Question: am trying send an array to php file using $_POST ,still always getting an undefined variable
any idea !!
'''
var all = [];
var textInput = $('input[type=text]');
var checkBox = $('input[type=checkbox]');
var radio = $('input[type=radio]');
textInput.each(function () {
if ($(this).val() != "") {
name = $(this).attr('name');
value = $(this).attr('value');
all[name] = value;
}
});
checkBox.each(function () {
if ($(this).attr("checked")) {
name = $(this).attr('name');
value = $(this).attr('value');
all[name] = value;
}
});
radio.each(function () {
if ($(this).attr("checked")) {
name = $(this).attr('name');
value = $(this).attr('value');
all[name] = value;
}
});
var getSelect = $('#experince');
if (getSelect[0].selectedIndex != 0) {
name = getSelect[0].name;
value = getSelect[0].selectedIndex;
all[name] = value;
}
$.post('test.php', all, function (data) {
alert(data);
$.each(data, function (key, value) {
alert(value);
});
}, 'json');
'''
PHP FILE
'''
if(!isset($_POST['workF'])){
$_POST['workF'] ="undefine";
}
if(!isset($_POST['workP'])){
$_POST['workP']="undefine";
}
if(!isset($_POST['gender'])){
$_POST['gender']="undefine";
}
if(!isset($_POST['experince'])){
$_POST['experince']="undefine";
}
if (!isset($_POST['jobs'])){
$_POST['jobs']="undefine";
}
if(!isset($_POST['location'])){
$_POST['location']="undefine";
}
$work_type_f = $_POST['workF'];
$work_type_p = $_POST['workP'];
$gender = $_POST['gender'];
$experince = $_POST['experince'];
$jobs = $_POST['jobs'];
$location =$_POST['location'];
'''

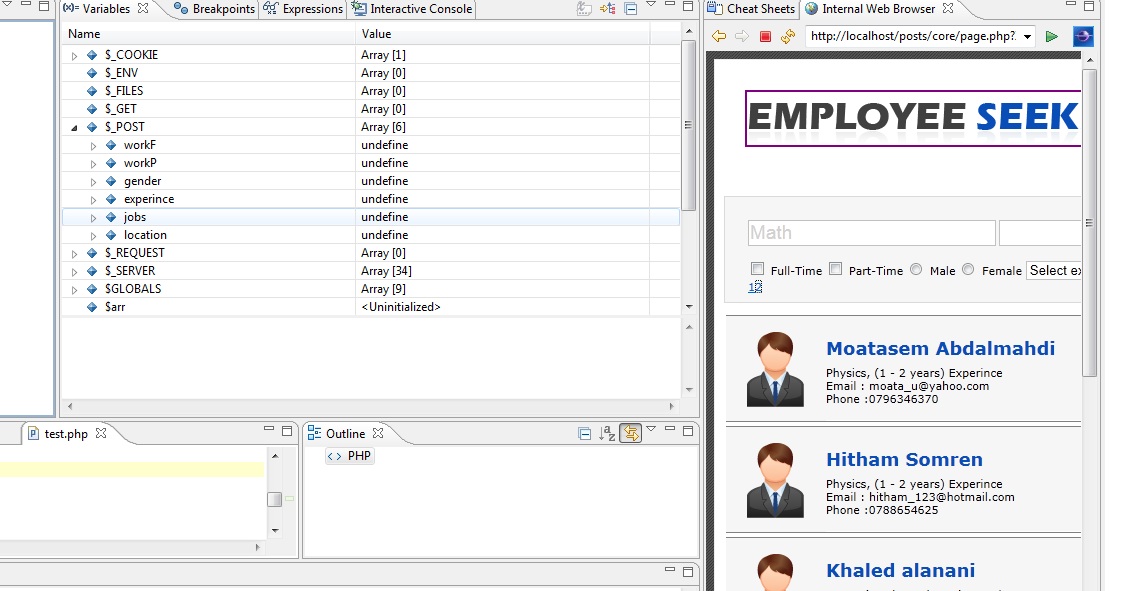
Answer: 'all' should be an , not an array:
'''
var all = {};
'''
jQuery will do the necessary escaping for you when passing it to '$.post', but it won't read the object properties of an array.
However <URL> to get a string which can be send along with a HTTP request.